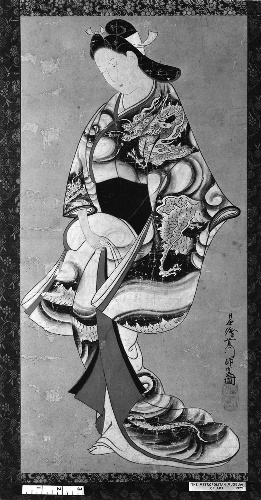
Artist: Hishikawa Moronobu 菱川師宣
Artist bio: Japanese, 1618–1694
Object type: Painting
Classification: Paintings
Medium: Matted painting; ink and color on paper
Culture: Japan
Period: Edo period (1615–1868)
Dimensions: Overall: 25 5/8 x 12 13/16 in. (65.1 x 32.5 cm)
Image: 23 7/16 x 11 3/8 in. (59.5 x 28.9 cm)
Mat: 29 3/8 x 17 1/4 in. (74.6 x 43.8 cm)
Department: Asian Art
Credit line: H. O. Havemeyer Collection, Bequest of Mrs. H. O. Havemeyer, 1929
Accession year: 1929
Repository: Metropolitan Museum of Art, New York, NY
Tags: Women|Dragons